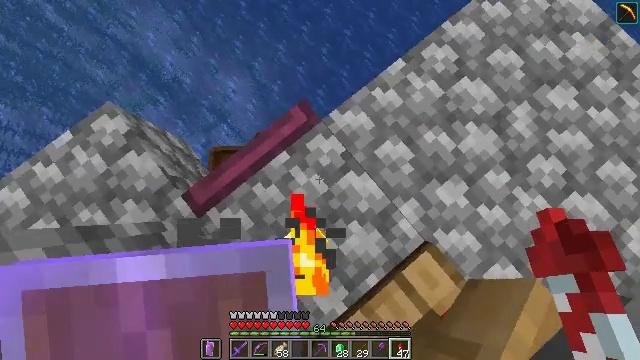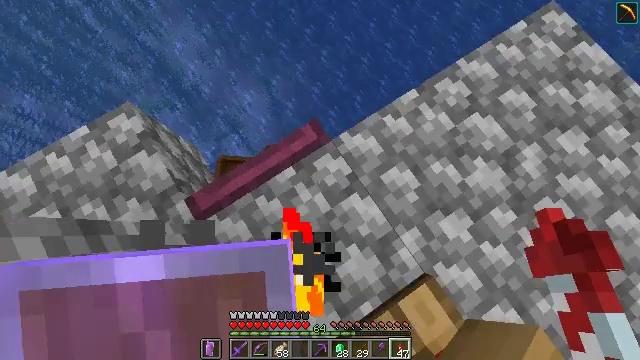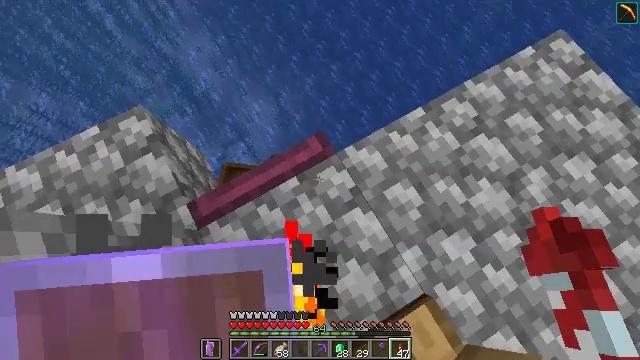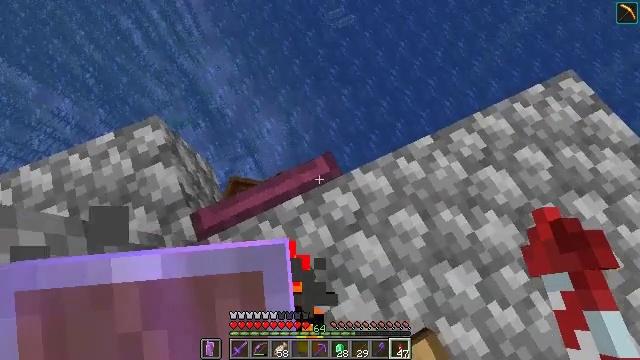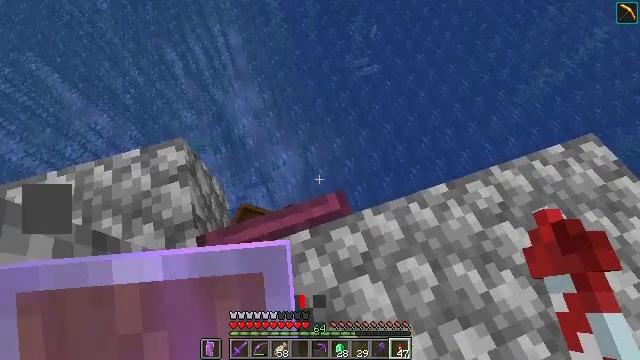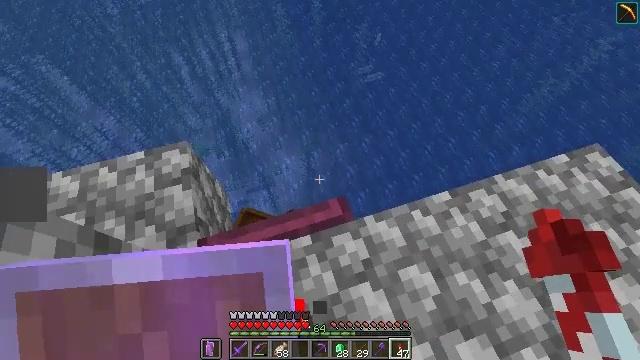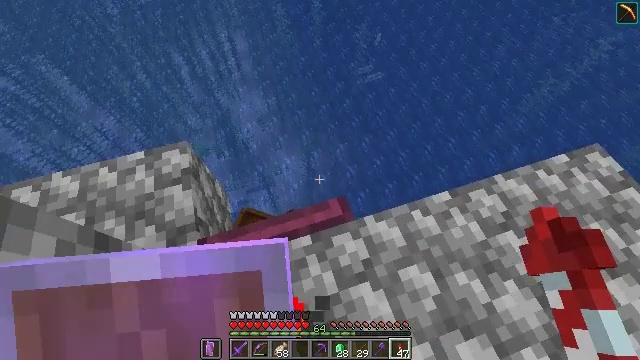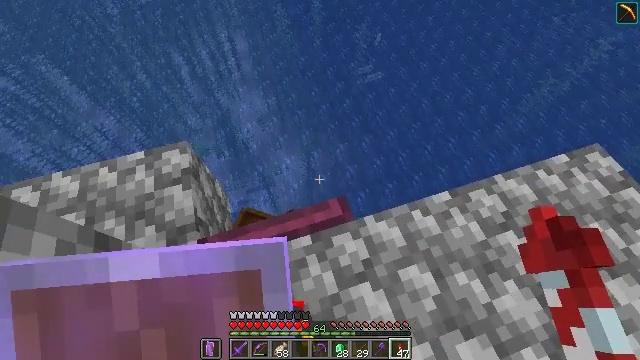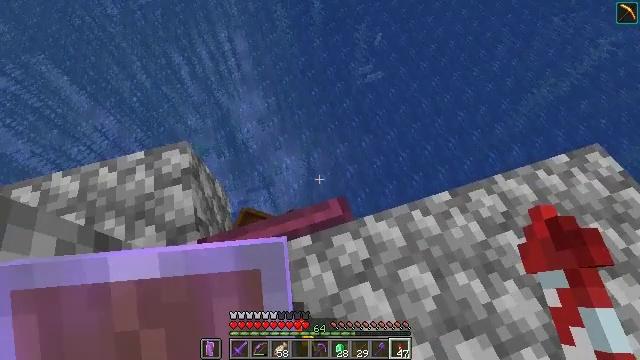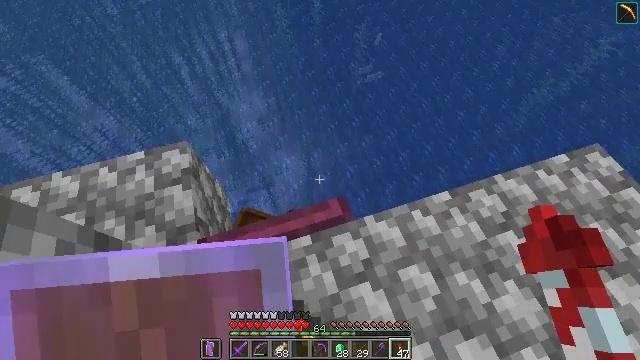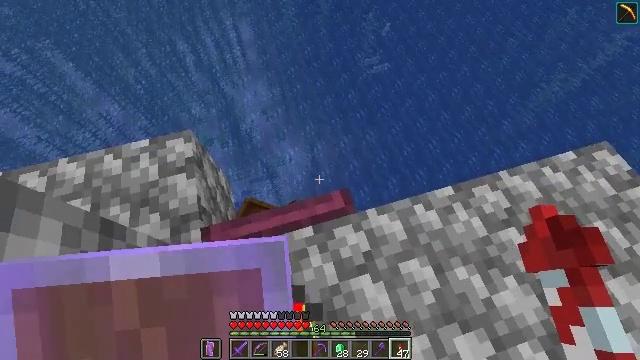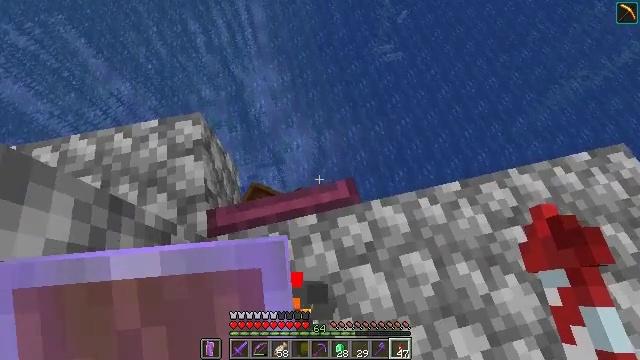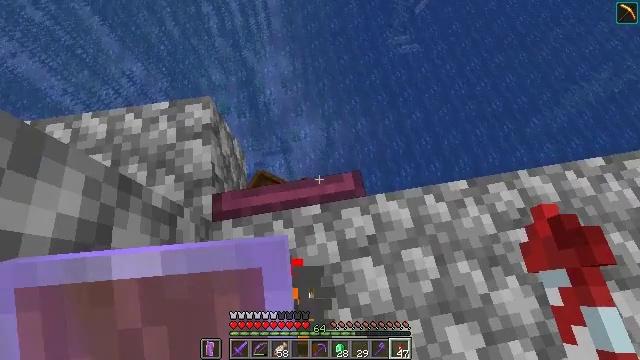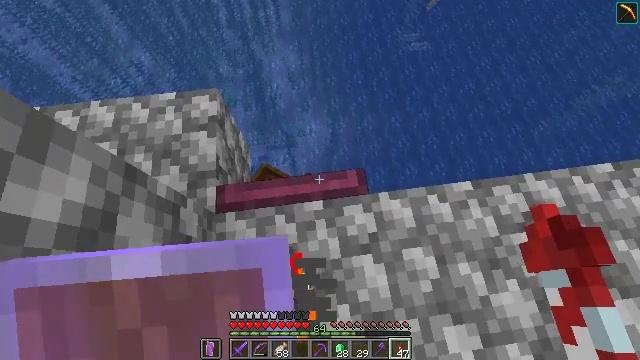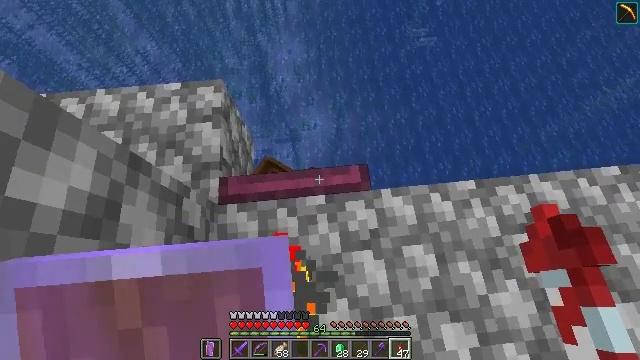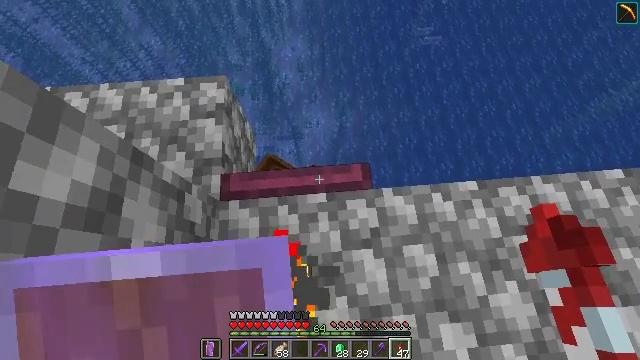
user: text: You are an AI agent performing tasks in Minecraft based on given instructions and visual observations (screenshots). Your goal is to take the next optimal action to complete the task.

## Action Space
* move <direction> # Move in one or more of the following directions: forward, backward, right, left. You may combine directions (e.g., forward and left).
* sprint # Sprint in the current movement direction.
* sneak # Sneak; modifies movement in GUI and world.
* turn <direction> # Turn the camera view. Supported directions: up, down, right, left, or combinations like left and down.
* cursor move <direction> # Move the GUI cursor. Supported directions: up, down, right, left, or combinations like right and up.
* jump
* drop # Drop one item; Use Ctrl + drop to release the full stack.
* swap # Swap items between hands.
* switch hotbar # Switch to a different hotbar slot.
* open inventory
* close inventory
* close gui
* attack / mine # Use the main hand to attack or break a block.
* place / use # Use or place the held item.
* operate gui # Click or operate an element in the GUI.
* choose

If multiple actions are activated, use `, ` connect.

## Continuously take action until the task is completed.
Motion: motion action
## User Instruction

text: Mine the blast furnace.
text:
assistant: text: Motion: turn left and up
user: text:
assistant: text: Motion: turn left and up
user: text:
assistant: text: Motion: turn left and up
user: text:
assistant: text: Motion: turn left and up
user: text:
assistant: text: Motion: turn left and up
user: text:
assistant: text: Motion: no_op
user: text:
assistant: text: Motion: no_op
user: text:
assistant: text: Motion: no_op
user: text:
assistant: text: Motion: no_op
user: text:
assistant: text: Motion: turn left and down
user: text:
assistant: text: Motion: turn left and down
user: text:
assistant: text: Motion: turn left and down
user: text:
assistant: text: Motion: turn left
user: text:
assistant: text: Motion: turn left and down
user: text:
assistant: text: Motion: turn left
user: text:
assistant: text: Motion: no_op
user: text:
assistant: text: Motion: no_op
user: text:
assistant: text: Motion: use / place
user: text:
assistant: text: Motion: use / place
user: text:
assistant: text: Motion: use / place
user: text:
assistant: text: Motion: no_op
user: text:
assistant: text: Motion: no_op
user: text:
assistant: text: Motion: turn left and up
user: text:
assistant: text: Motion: turn left and up
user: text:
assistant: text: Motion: no_op
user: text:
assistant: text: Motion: no_op
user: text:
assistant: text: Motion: no_op
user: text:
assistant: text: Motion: no_op
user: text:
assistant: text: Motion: no_op
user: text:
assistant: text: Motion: no_op